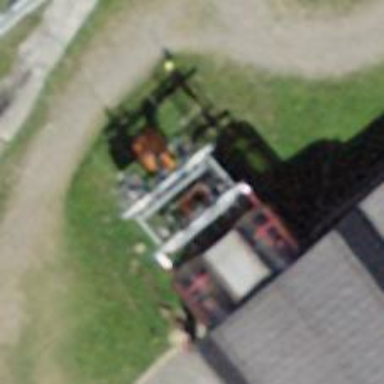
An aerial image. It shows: Pylon used for aerialway.